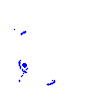
Particle: proton